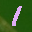
Label: 1